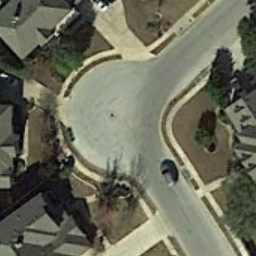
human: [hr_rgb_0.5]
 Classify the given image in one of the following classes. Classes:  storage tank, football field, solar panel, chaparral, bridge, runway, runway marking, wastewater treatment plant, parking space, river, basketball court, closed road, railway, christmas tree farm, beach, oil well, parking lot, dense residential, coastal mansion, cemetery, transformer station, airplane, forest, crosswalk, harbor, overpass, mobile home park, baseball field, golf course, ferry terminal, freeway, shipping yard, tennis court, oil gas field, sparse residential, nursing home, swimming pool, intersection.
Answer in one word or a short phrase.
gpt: closed road